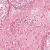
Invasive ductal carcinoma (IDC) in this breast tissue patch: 0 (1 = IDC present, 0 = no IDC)